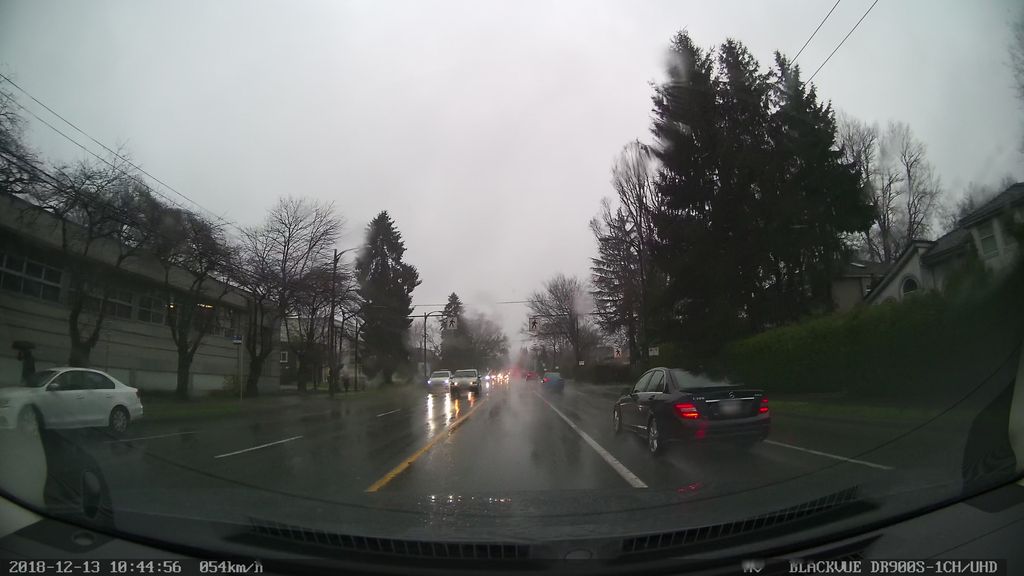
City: vancouver